Question: I'm building a small wxPython app which role is to display Clearquest information in a wxGrid. The grid's parent is a panel, the panel parent is a notebook. Everytime I click on a button, I create a new page, get my information and display them. So far so good.
My issue is that, when I scroll to the bottom of the grid, there is an horizontal blank space that I would like to get rid off. Could anyone tell me if there is a way to remove it?
Here is a picture to help understand my issue. I would like to get rid of the white space in the red rectangle.

edit: As asked below, here are some precisions about how the sizers are defined:
As you can see, the window is divided in two parts:
- the left part is dedicated to the notebook. Each tab of the notebook is a panel in which a wx.Grid is used to display my data
- the right part is dedicated to the buttons (it's a Static Box) that triggers the data retrieval.
First, I declare the frame in which I set the panel that will contain the notebook and the Static Box for the buttons (I show the code for only one button, the others don't matter):
'''
class MainFrame(wx.Frame):
def __init__(self):
wx.Frame.__init__(self, parent=None, title='ClearQuest Python Edition')
self.queryHandler = CQHandler.QueryHandler()
panel = wx.Panel(self)
queryButtonsBox = wx.StaticBox(panel, -1, 'Run queries')
queryButtonsSizer = wx.StaticBoxSizer(queryButtonsBox, wx.VERTICAL)
queryButtonDAS = wx.Button(panel, label="DAS", name="1")
queryButtonsSizer.Add(queryButtonDAS, flag=wx.TOP | wx.EXPAND, border = 5)
queryButtonDAS.Bind(wx.EVT_BUTTON, self.QueryButtonClick)
self.noteBook = MyNoteBook(panel)
HBox = wx.BoxSizer(wx.HORIZONTAL)
HBox.Add(self.noteBook, 1, wx.EXPAND, 0)
HBox.Add(queryButtonsSizer, 0, wx.ALL, 5)
panel.SetSizer(HBox)
'''
And here is how the notebook and each tab of the notebook are declared and called:
'''
class MyNoteBook(wx.Notebook):
def __init__(self, parent):
wx.Notebook.__init__(self, parent, id=wx.ID_ANY, style=wx.BK_DEFAULT)
def AddQueryPanel(self, title):
newTab = TabPanel(self)
self.AddPage(newTab, title, True)
self.CurrentPage.dataGrid.ForceRefresh()
class TabPanel(wx.Panel):
def __init__(self, parent):
wx.Panel.__init__(self, parent=parent, id=wx.ID_ANY)
self.dataGrid = MainGrid(self)
horizontalSizer = wx.BoxSizer(wx.HORIZONTAL)
horizontalSizer.Add(self.dataGrid, 1, wx.EXPAND | wx.ALL, 0)
self.SetSizer(horizontalSizer)
'''
And finally, a small sample of my MainGrid, if it can help:
'''
class MainGrid(GridLib.Grid):
def __init__(self, parent):
self.queryHandler = CQHandler.QueryHandler()
self.GetQueryInfo()
self.style = GUI.Style.StyleHandler()
GridLib.Grid.__init__(self, parent)
self.SetGridLineColour("black")
self.SetRowLabelSize(25)
self.SetDefaultRowSize(20)
self.CreateGrid(self.numberOfRows, self.NumberOfColumns)
self.ConfigureEvents()
for i in range(self.NumberOfColumns):
self.SetColLabelValue(i, self.Headers[i])
self.EnableEditing(False)
self.CRList = self.queryHandler.GetCRList()
self.DisplayCR()
'''
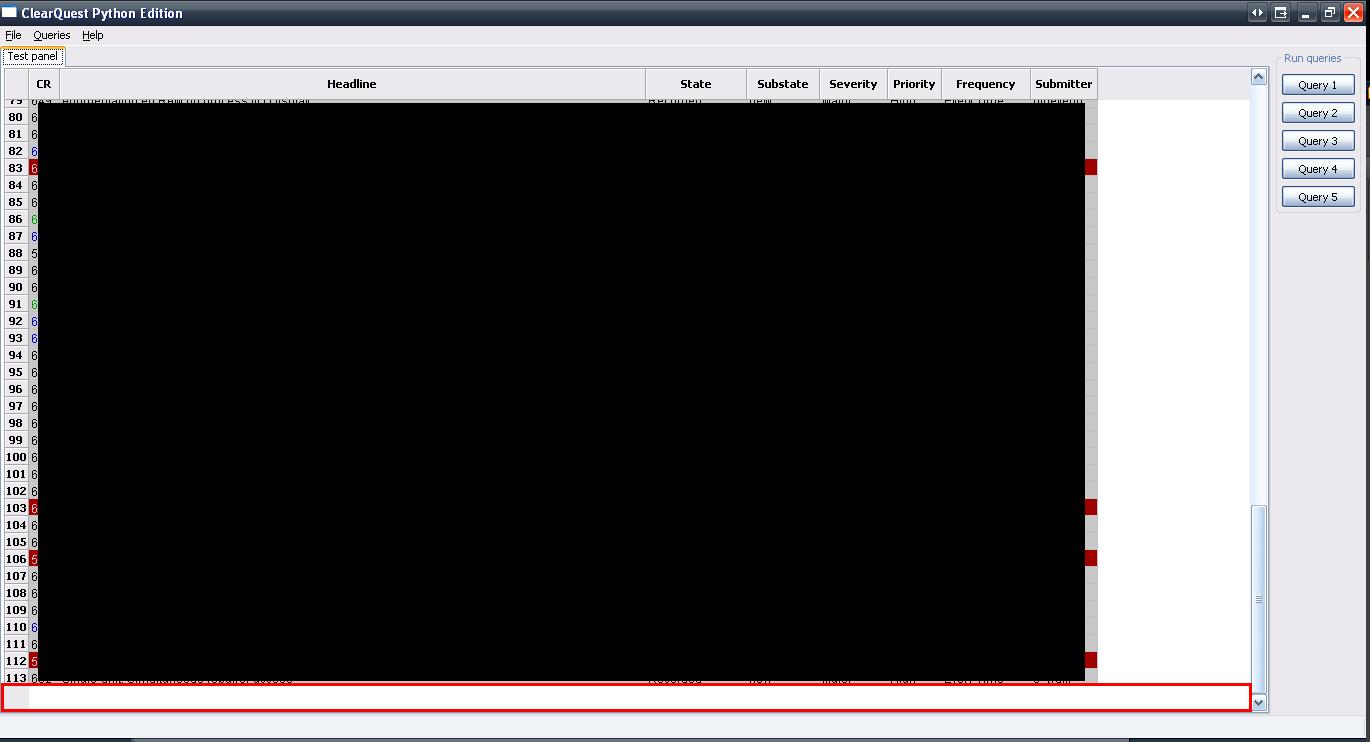
Answer: How are the sizers applied? need some details about the code.